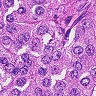
Metastatic tissue present: yes